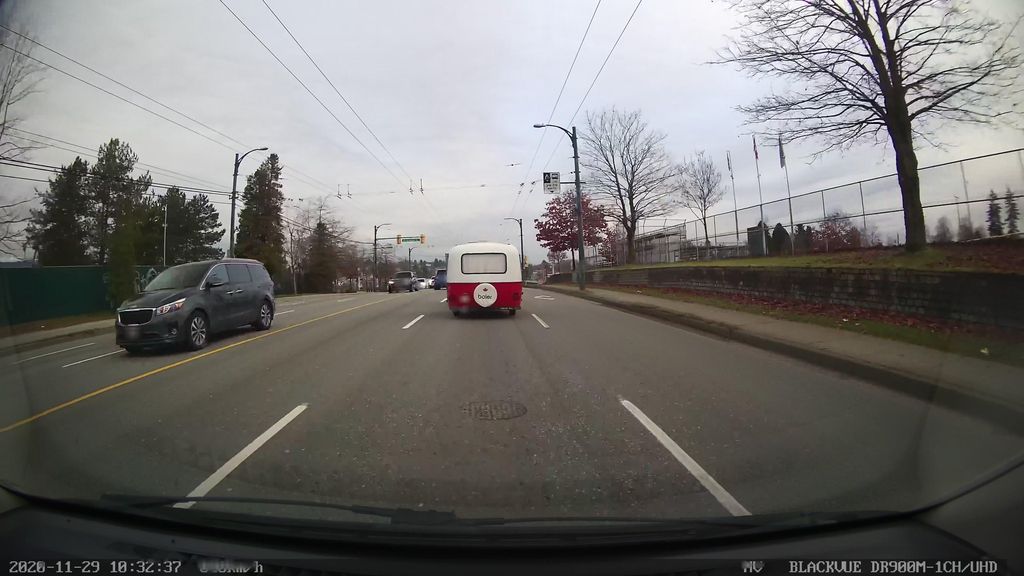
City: vancouver